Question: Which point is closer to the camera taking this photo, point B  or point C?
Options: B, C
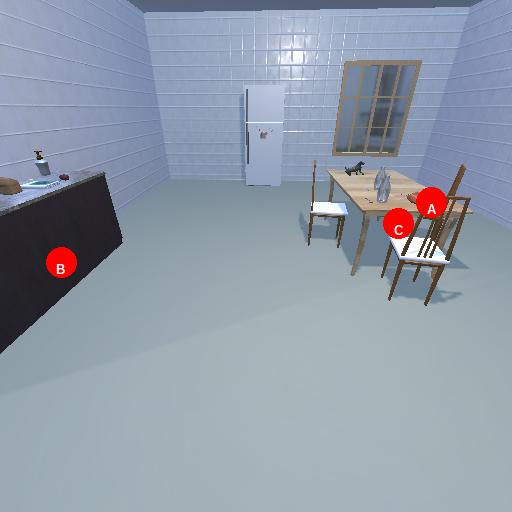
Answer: B